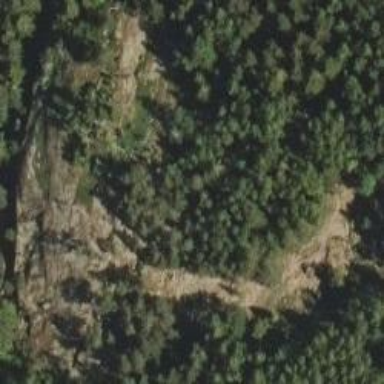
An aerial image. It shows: Landscape dominated by bare rock.